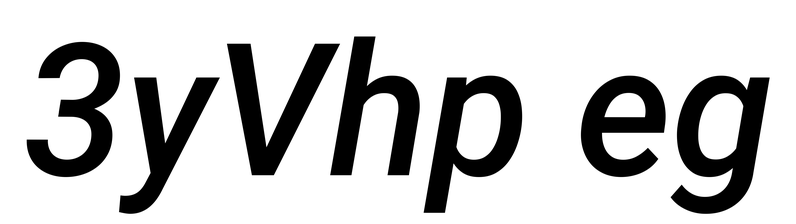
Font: Roboto-Italic_Medium_Italic